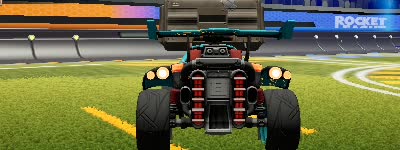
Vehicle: octane